Question: I have a linear layout include a list view and a edit text which is below the listview. Then, I put all of them in a scrollview. I want add item for the listview dynamically. If there is only listview, everything is fine. However, when I add the edit text below the listview, the height of the listview doesn't change although I use adapter.notifyDataSetChanged() function. I want when I put item in the listview, the edit text is also pushed down. What can I solve my issue? Thanks
My layout is quite simple like this
'''
<LinearLayout
android:layout_width="fill_parent"
android:layout_height="wrap_content"
android:orientation="vertical"/>
<ScrollView
android:layout_width="wrap_content"
android:layout_height="wrap_content">
<ListView
android:layout_width="wrap_content"
android:layout_height="wrap_content">
</ListView>
<EditText
android:layout_width="wrap_content"
android:layout_height="wrap_content"
android:text="example">
</EditText>
</ScrollView>
</LinearLayout>
'''
UPDATE MY DETAIL DESIGN

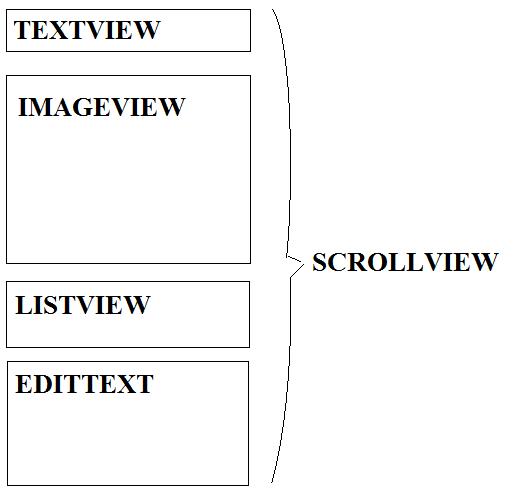
Answer: After some efforts, I solved my problem by adding the header and footer to the listview without measured the height of the list.
It made me confused when getting the item but somehow, I got it.
'''
ListView listView = (ListView) getActivity().findViewById(
android.R.id.list);
headerView = View.inflate(getActivity(), R.layout.fragment_dish_step_header, null);
listView.addHeaderView(headerView);
TextView mDishName = (TextView) headerView.findViewById(
R.id.tv_dish_name_in_step);
mDishName.setText(mGlobal.getDishName());
footerView = View.inflate(getActivity(), R.layout.fragment_dish_step_footer, null);
listView.addFooterView(footerView);
'''